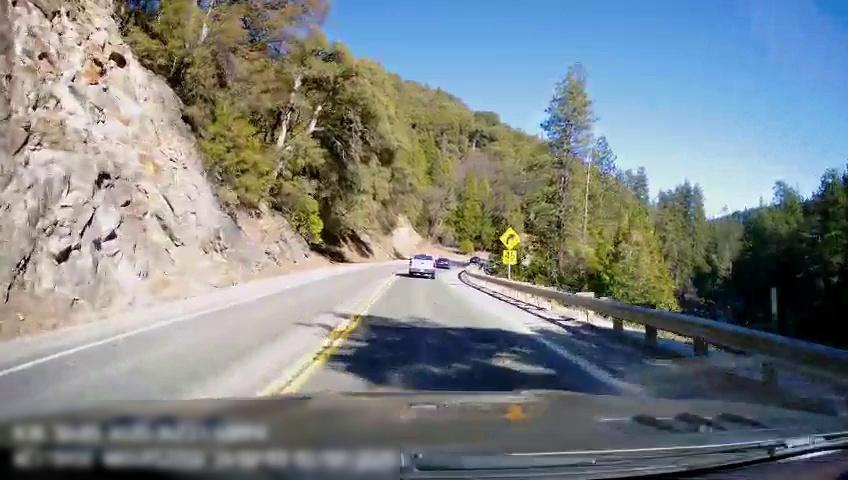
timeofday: Day
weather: Sunny
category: Drivable Space
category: Vehicles | Car
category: Vehicles | Car
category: Vehicles | Truck
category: Lanes | Opposite Lane
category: Lanes | Opposite Lane
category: Lanes | Current Lane
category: Lanes | Current Lane
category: Traffic | Signs
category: Traffic | Signs